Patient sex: M
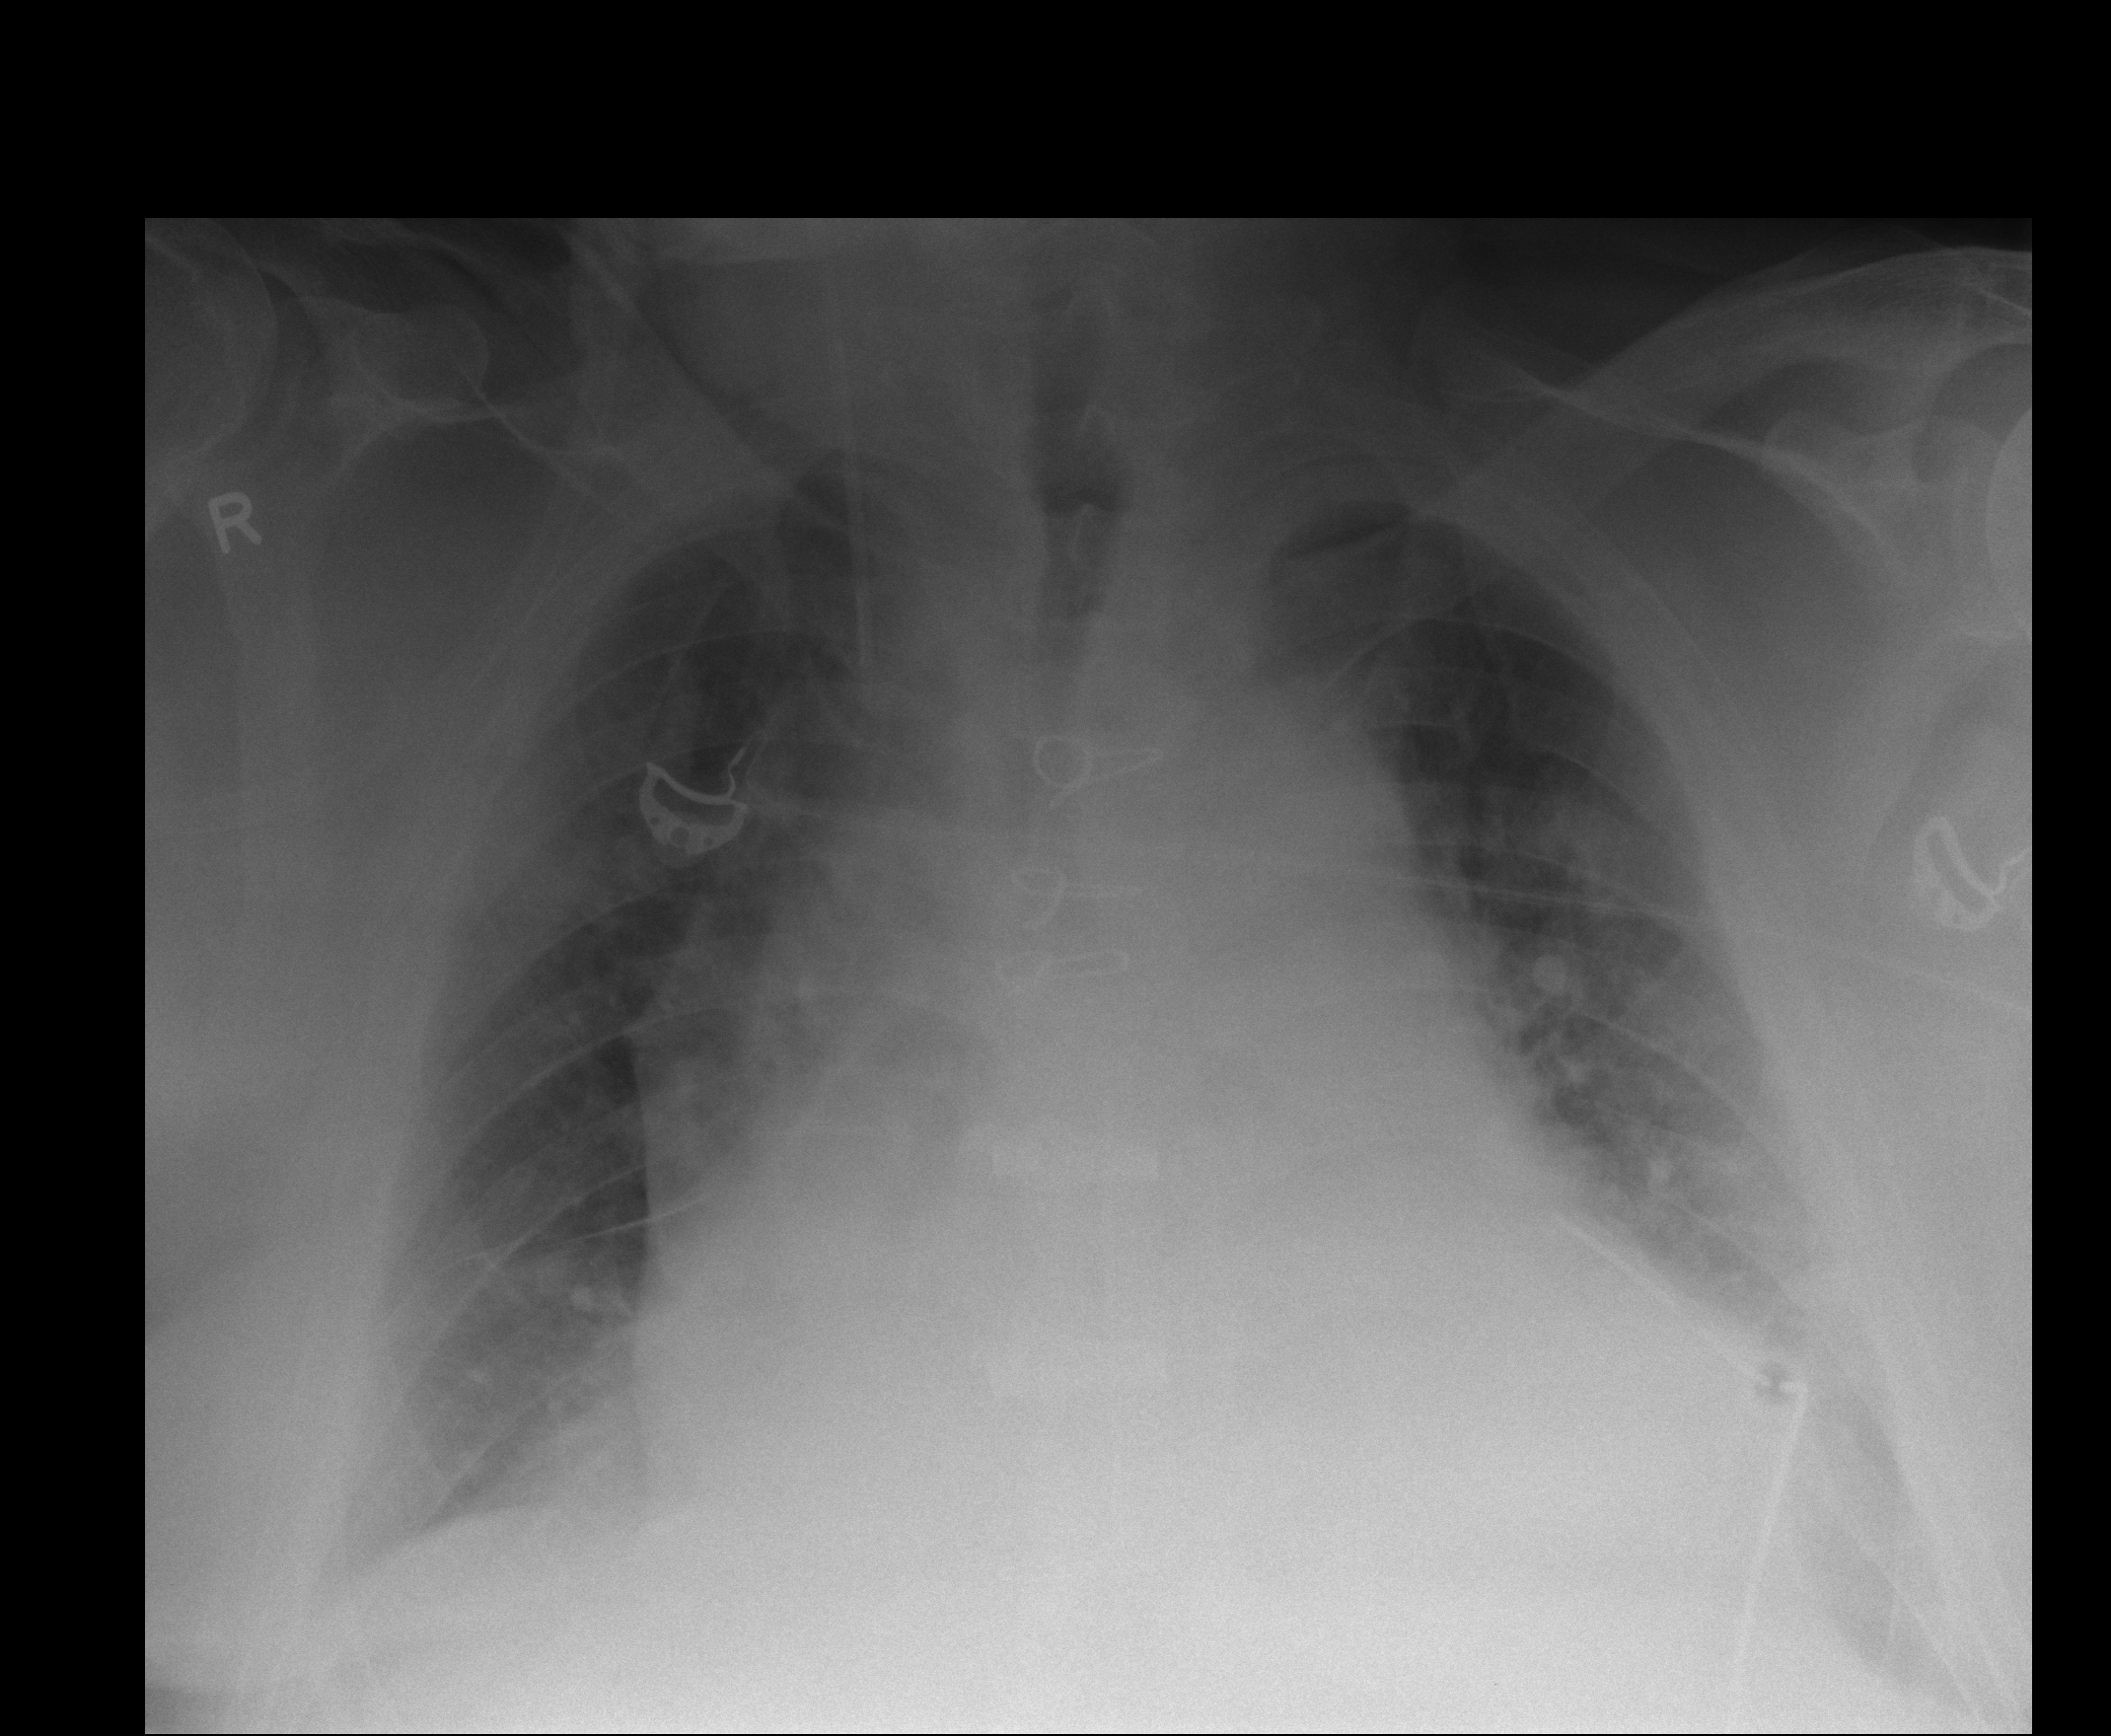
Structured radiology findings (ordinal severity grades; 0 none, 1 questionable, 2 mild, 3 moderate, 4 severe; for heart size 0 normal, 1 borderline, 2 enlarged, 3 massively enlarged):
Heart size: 3
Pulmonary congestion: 2
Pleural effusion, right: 2
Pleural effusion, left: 2
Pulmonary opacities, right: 2
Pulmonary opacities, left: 2
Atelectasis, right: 2
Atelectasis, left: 2